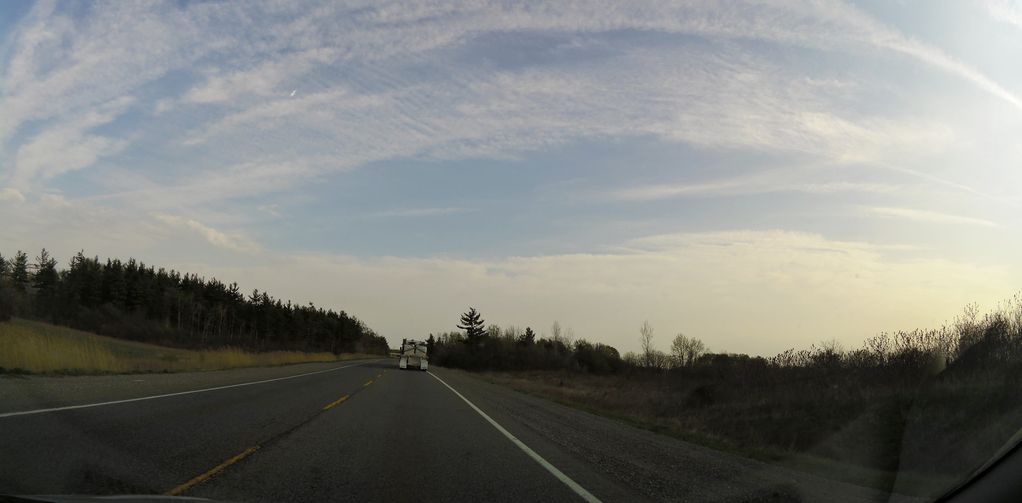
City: hamilton